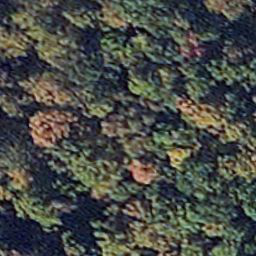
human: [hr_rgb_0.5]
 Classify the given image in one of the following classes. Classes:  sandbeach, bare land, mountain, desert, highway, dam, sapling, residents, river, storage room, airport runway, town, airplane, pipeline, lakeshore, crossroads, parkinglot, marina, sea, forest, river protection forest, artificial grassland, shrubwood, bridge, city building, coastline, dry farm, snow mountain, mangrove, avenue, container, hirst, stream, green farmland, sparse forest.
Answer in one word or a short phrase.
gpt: mangrove